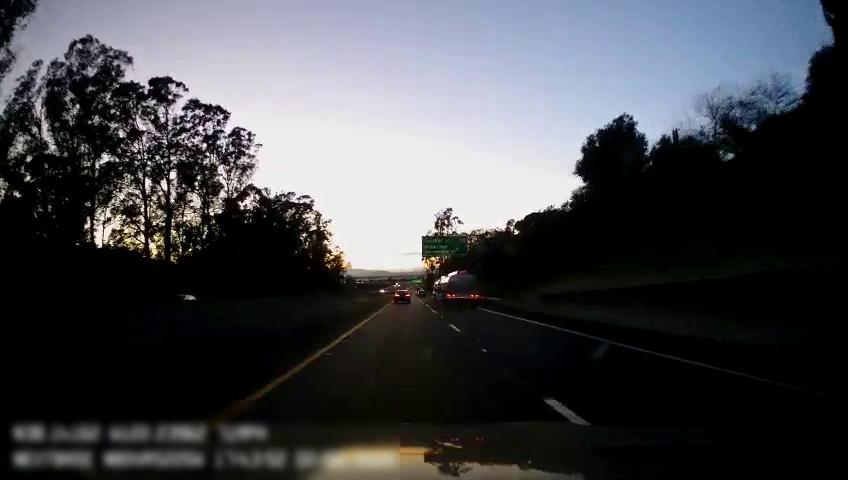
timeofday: Dusk/Dawn/Twilight
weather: Sunny
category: Drivable Space
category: Vehicles | Car
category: Vehicles | Other LV
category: Vehicles | Truck
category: Vehicles | Car
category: Lanes | Alternate Lane
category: Lanes | Alternate Lane
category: Lanes | Alternate Lane
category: Traffic | Signs